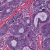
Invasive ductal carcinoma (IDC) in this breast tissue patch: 1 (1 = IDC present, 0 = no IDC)